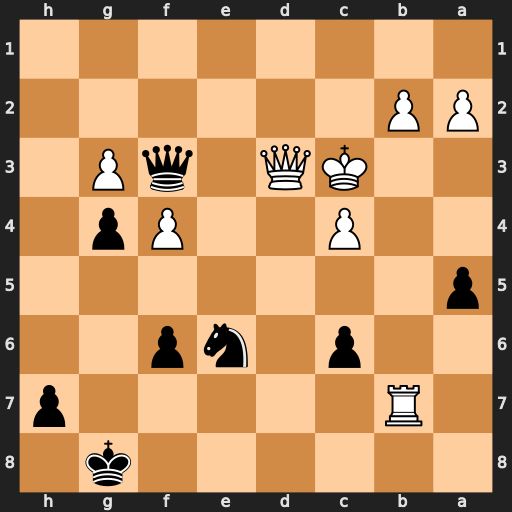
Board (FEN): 6k1/1R5p/2p1np2/p7/2P2Pp1/2KQ1qP1/PP6/8
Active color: b
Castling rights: -
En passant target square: -
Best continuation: Qxd3+ Kxd3 Nc5+ Kd4 Nxb7